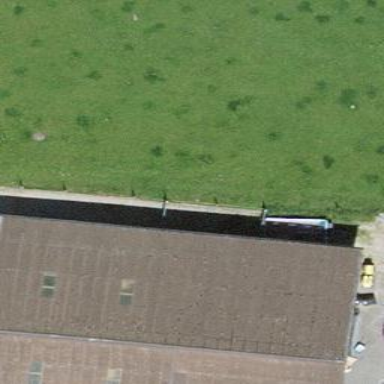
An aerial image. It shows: Barn.